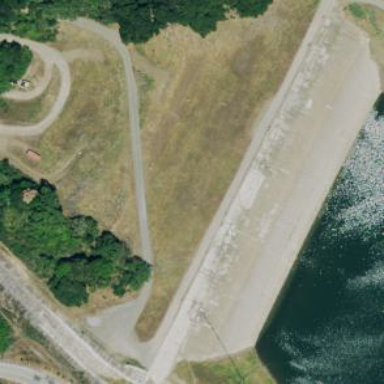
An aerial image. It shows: Dam along waterway.